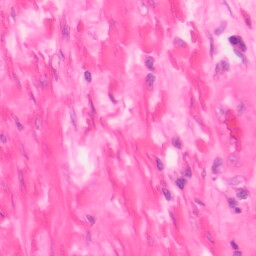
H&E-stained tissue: Colon